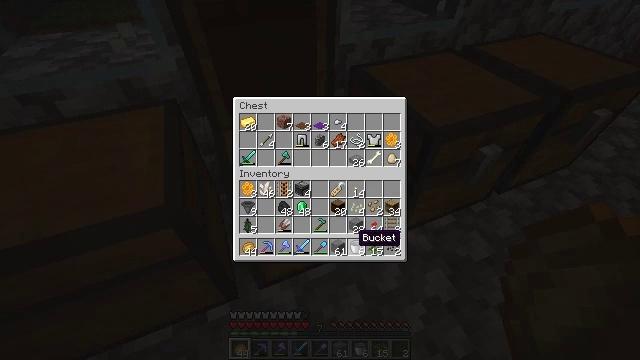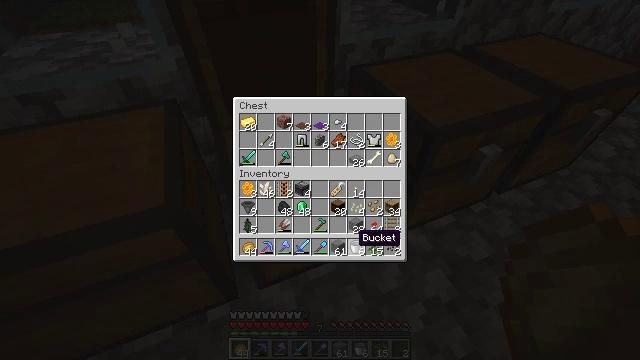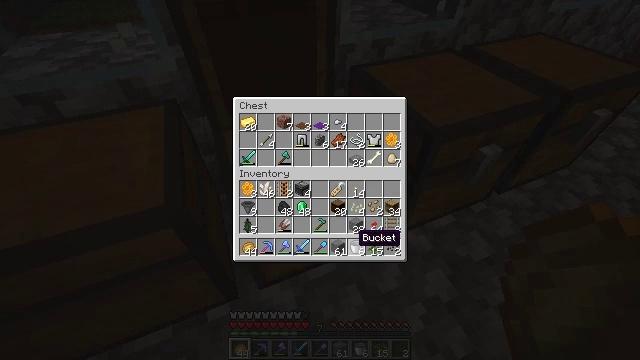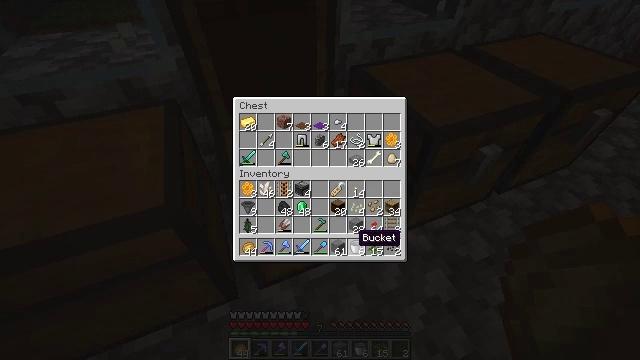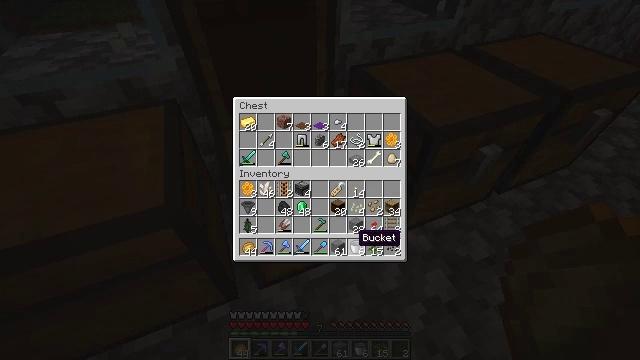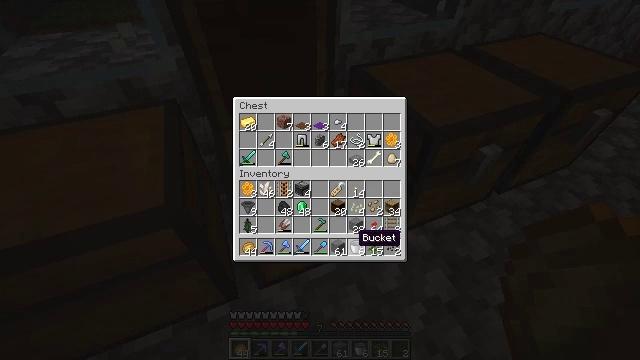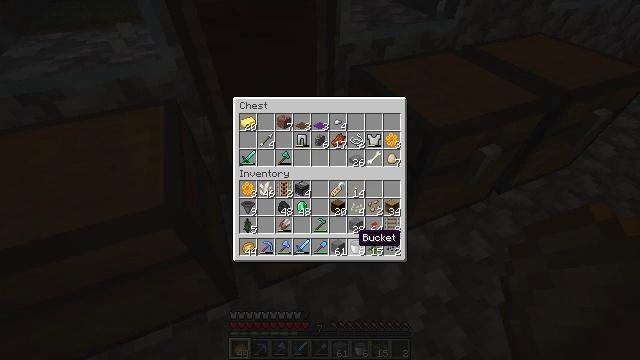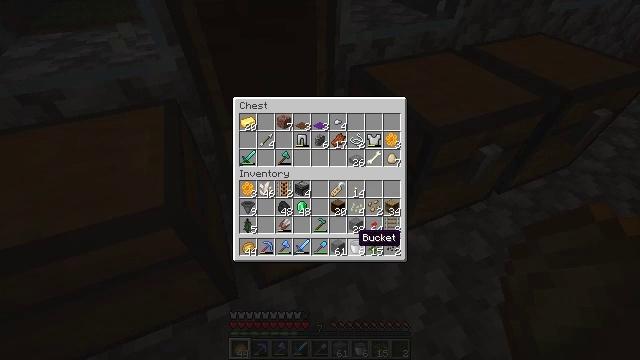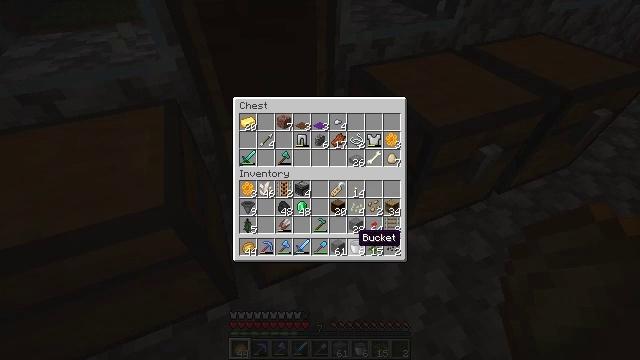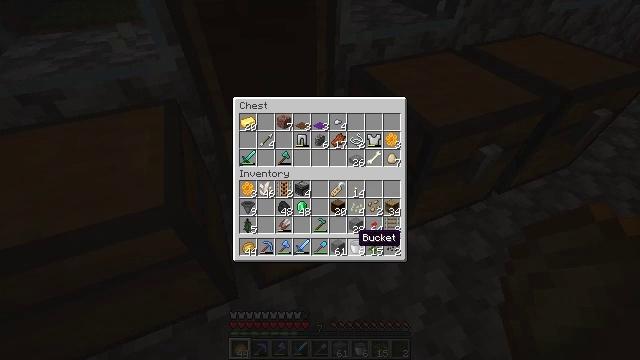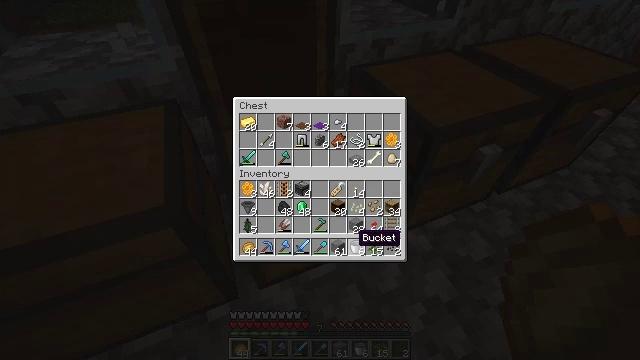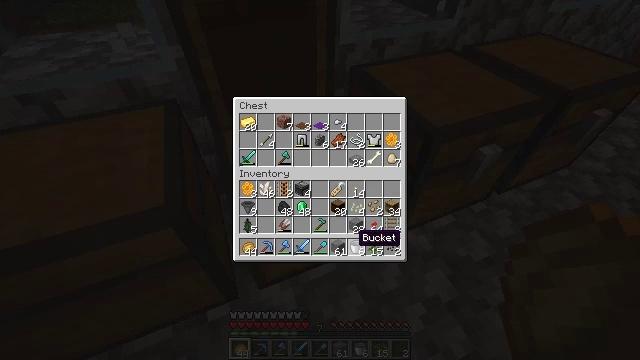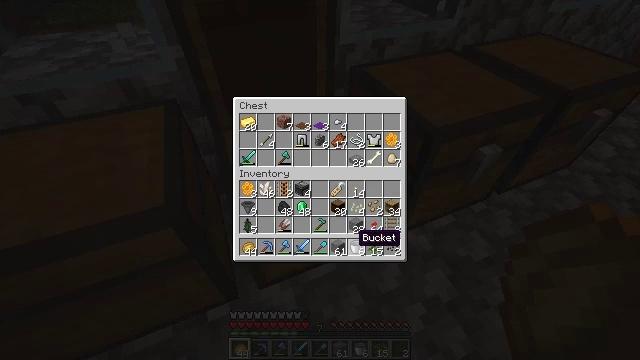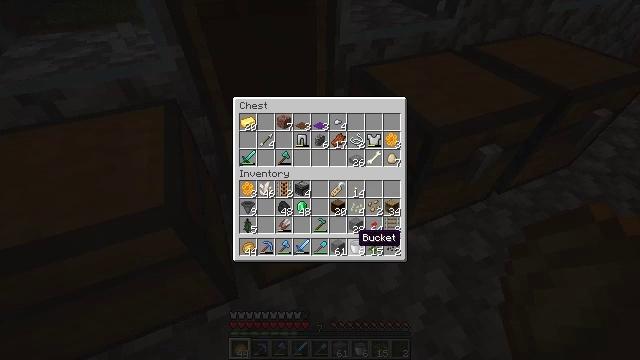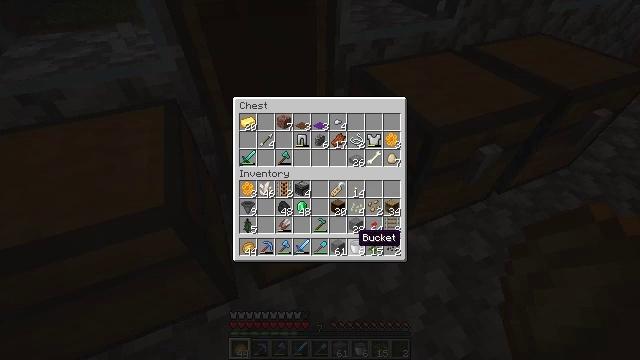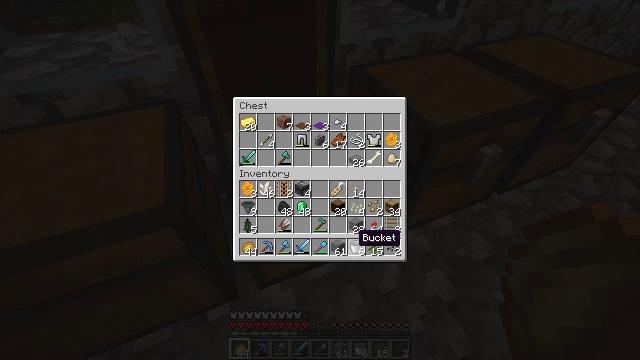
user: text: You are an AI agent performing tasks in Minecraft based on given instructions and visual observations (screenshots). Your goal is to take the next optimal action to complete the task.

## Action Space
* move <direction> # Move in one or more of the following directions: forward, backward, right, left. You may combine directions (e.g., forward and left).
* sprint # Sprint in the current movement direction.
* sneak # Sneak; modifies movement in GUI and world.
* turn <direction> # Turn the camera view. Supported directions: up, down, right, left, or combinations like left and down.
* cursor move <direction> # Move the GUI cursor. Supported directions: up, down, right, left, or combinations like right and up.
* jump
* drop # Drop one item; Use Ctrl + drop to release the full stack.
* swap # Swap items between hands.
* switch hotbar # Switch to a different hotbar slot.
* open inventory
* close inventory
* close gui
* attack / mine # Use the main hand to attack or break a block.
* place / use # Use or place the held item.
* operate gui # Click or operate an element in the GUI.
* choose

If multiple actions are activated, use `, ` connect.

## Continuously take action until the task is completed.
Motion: motion action
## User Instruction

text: Attack the brewing stand to gather it.
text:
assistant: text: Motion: no_op
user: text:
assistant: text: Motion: no_op
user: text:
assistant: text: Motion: no_op
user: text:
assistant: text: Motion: no_op
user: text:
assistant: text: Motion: no_op
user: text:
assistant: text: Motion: no_op
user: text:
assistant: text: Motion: no_op
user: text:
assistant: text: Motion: no_op
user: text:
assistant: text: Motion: no_op
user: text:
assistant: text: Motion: no_op
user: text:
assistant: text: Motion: no_op
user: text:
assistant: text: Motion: no_op
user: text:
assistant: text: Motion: no_op
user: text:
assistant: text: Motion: no_op
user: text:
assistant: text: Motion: no_op
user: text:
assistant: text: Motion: no_op
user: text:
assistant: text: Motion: no_op
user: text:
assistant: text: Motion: no_op
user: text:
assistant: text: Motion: no_op
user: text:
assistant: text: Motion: no_op
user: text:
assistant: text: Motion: no_op
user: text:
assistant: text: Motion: no_op
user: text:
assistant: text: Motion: no_op
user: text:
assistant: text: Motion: no_op
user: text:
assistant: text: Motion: no_op
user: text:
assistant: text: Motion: no_op
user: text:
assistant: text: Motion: no_op
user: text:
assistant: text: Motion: no_op
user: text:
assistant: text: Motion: no_op
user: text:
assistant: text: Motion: no_op